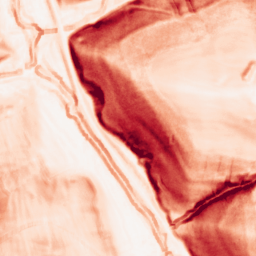
Category: morphological
Decomposition family: morphological_gradient
Decomposition parameters: size: 5
shape: square
Upsampling method: bilinear
Upsampling parameters: scale: 2
Upsampling scale: 2